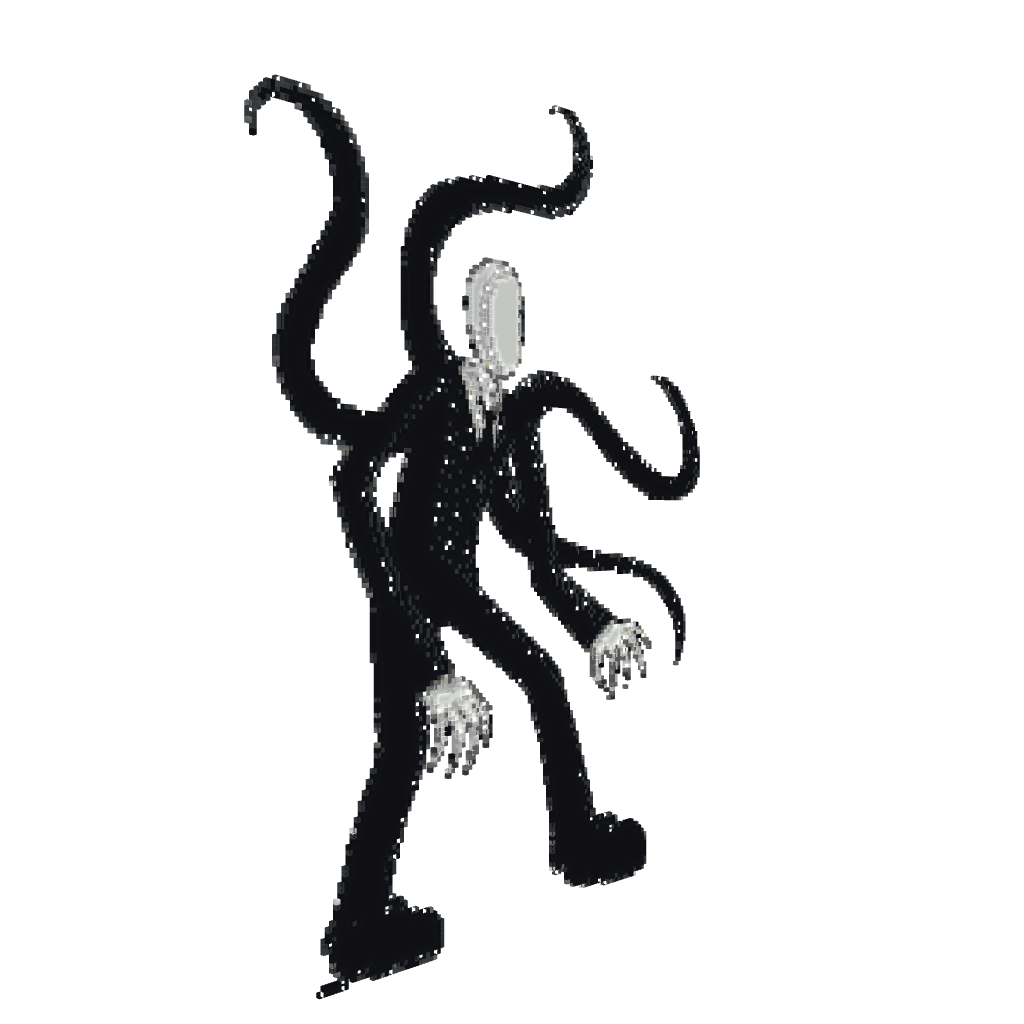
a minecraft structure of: Slenderman Pixel Art